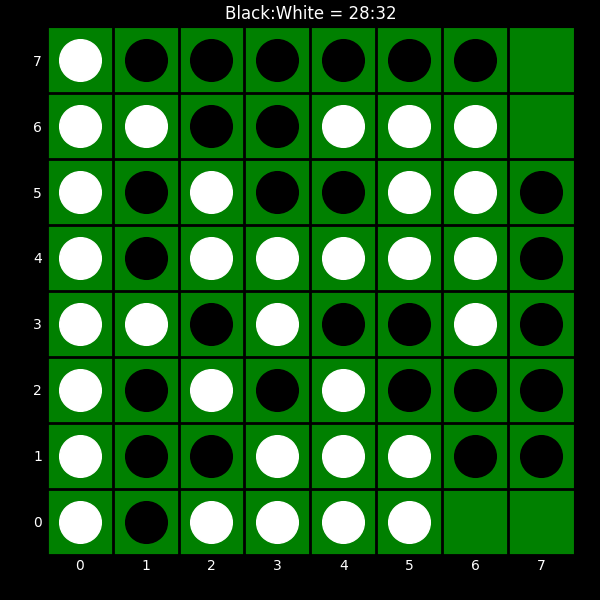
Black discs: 28
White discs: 32